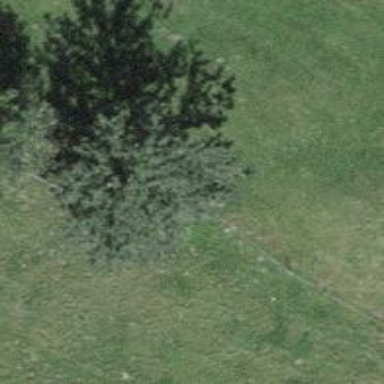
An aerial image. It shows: Single tag "natural: tree."